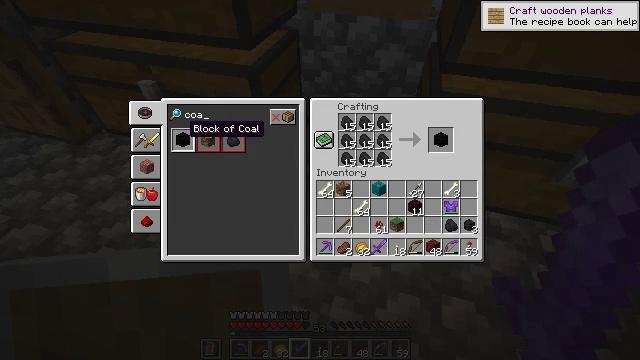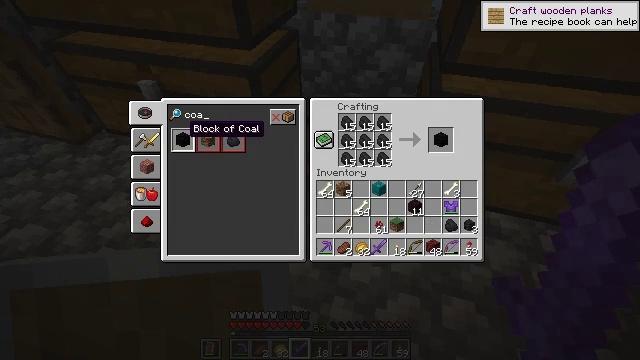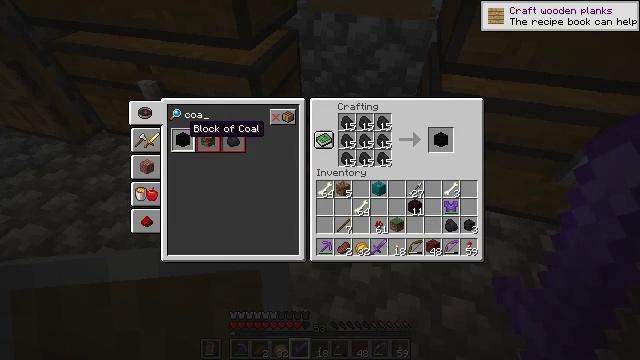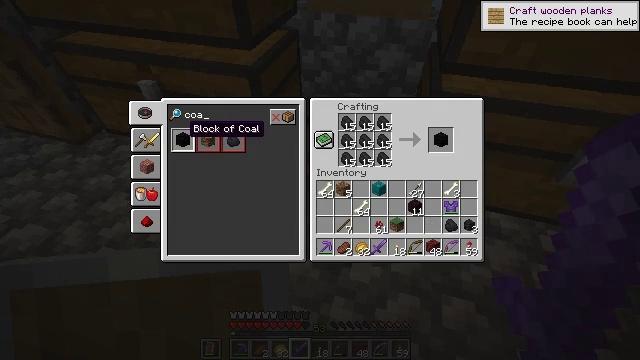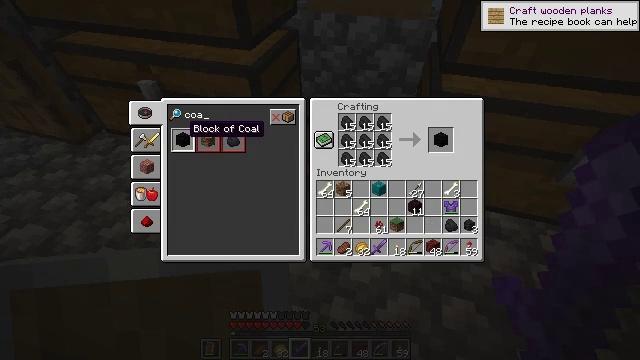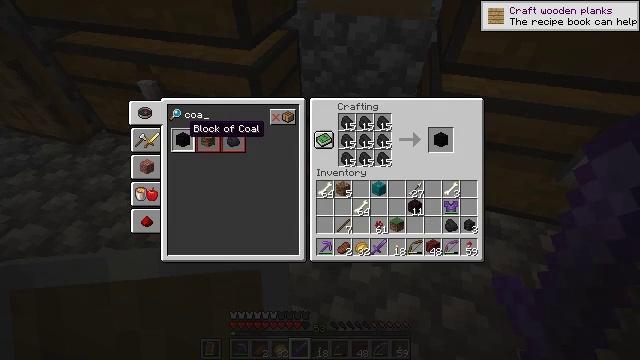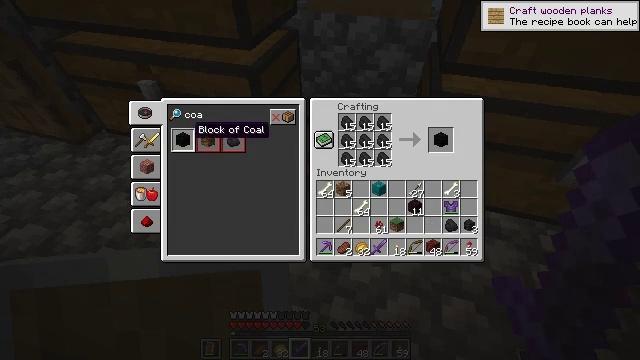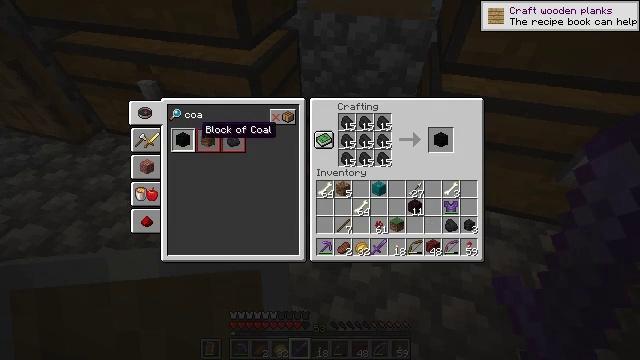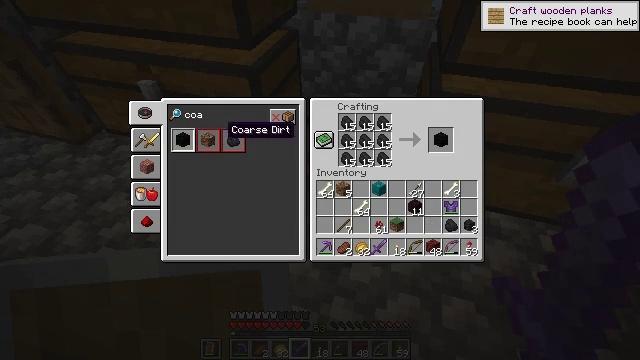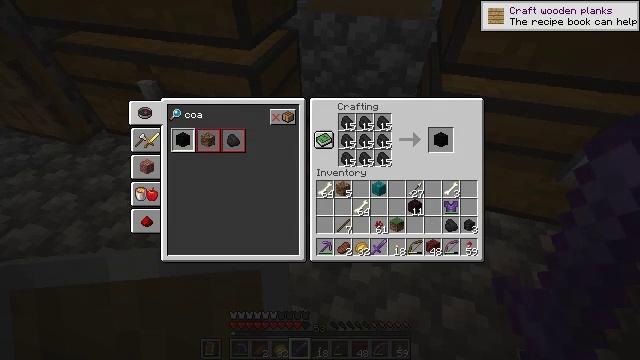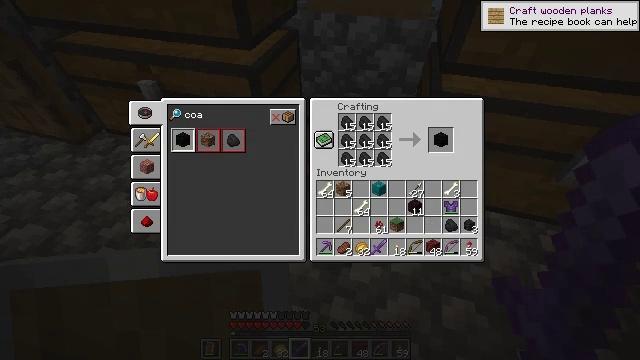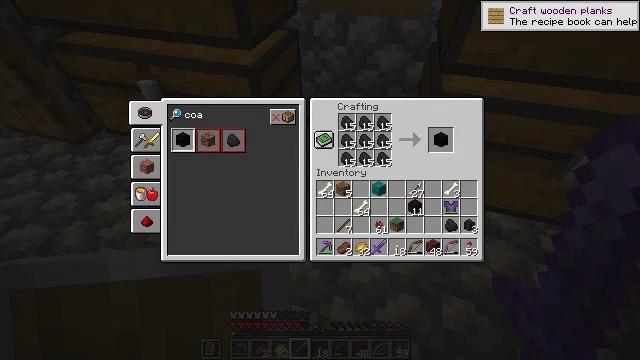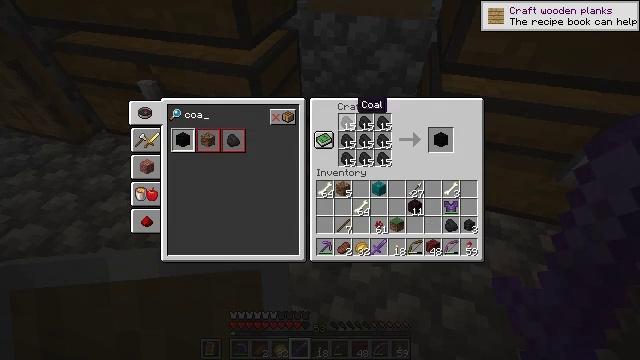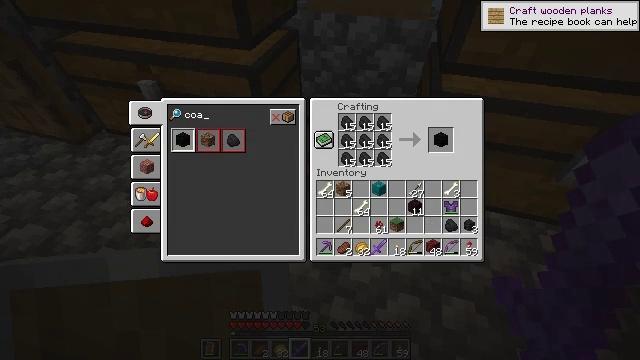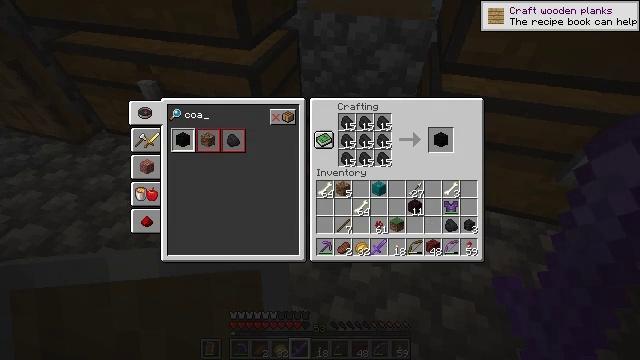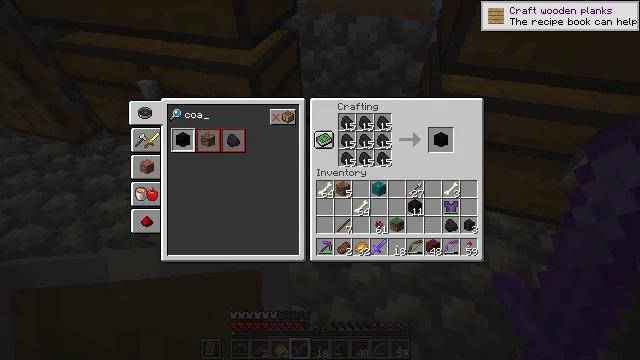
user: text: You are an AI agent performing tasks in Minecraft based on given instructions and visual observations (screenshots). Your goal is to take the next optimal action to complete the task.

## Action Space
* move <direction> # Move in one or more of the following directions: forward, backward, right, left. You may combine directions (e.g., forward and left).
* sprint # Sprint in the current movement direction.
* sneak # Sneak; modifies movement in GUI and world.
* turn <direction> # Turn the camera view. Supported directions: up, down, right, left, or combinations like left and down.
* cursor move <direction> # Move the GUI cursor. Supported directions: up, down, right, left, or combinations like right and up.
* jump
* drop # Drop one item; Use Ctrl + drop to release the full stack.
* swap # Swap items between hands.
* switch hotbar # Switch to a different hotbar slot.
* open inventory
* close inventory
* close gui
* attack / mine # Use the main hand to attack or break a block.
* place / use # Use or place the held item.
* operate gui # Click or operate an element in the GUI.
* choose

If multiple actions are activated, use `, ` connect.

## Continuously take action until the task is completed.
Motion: motion action
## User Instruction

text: Get a coal block by crafting in a crafting table.
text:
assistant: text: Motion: no_op
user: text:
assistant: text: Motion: no_op
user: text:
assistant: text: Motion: no_op
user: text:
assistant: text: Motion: no_op
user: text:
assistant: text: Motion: no_op
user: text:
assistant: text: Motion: no_op
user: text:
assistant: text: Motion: cursor move right
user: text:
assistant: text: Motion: cursor move right
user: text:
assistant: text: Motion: cursor move right
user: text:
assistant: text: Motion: cursor move right
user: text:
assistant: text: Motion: cursor move right and up
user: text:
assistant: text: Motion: cursor move right and up
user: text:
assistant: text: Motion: cursor move right
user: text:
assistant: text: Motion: cursor move right
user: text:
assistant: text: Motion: cursor move right
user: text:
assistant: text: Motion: cursor move right
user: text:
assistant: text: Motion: cursor move right
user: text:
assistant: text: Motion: cursor move right
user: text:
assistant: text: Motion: cursor move right and down
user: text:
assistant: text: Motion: sneak, cursor move right and down
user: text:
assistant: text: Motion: sneak
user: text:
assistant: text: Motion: sneak
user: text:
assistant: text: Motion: sneak
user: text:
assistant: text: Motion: sneak, cursor move left
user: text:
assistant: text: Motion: sneak, cursor move left
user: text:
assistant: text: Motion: sneak
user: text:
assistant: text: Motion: sneak
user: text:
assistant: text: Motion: sneak, operate gui
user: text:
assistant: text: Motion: sneak, operate gui
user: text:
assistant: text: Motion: sneak